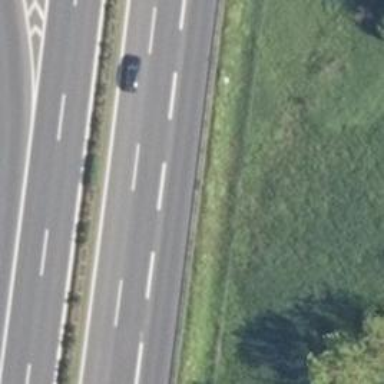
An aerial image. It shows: Asphalt motorway.